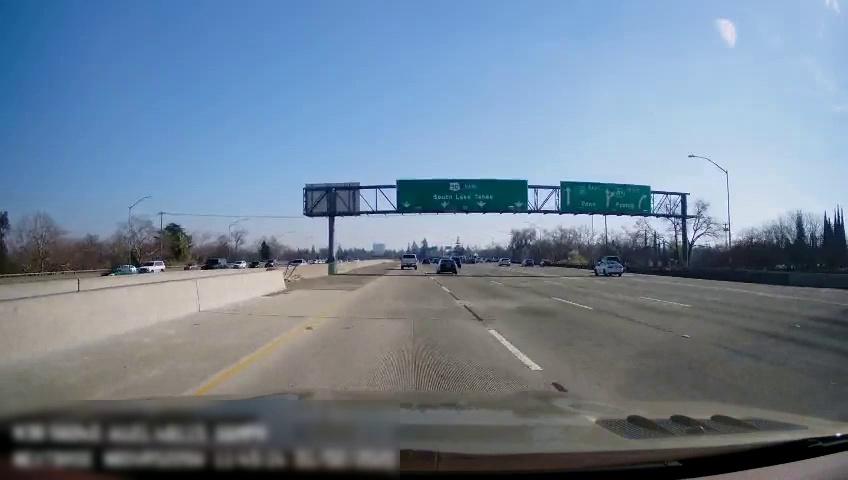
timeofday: Day
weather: Sunny
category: Vehicles | Car
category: Vehicles | Car
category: Vehicles | Car
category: Vehicles | SUV
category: Vehicles | Car
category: Vehicles | Car
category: Vehicles | Car
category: Vehicles | Car
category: Drivable Space
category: Vehicles | Truck
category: Vehicles | Truck
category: Vehicles | Car
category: Vehicles | SUV
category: Vehicles | Car
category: Vehicles | Car
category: Vehicles | Car
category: Vehicles | Car
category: Lanes | Current Lane
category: Lanes | Current Lane
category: Lanes | Alternate Lane
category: Lanes | Alternate Lane
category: Lanes | Alternate Lane
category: Traffic | Signs
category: Traffic | Signs
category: Traffic | Signs